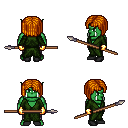
a pixel art fantasy rpg character, male body template, orc, green skin, green robe, metal pants, dark blonde pageboy hairstyle, gold gloves, black shoes, spear, four views (front, back, left, right), 2x2 character sprite sheet, small pixel art, hard edges, no anti-aliasing